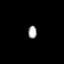
Tissue: lung
Cell type: Others
Senescence score: 0.6306
Nuclear area (px): 108
Mean DAPI intensity: 168.972